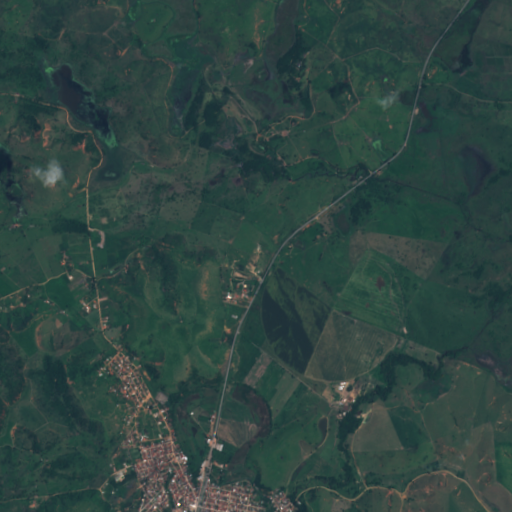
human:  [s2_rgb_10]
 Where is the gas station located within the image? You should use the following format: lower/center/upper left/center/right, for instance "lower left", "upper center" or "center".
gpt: The gas station is located in the lower center of the image.
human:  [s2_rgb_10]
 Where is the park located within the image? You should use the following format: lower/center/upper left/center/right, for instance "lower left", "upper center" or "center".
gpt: The park is located in the lower left of the image.
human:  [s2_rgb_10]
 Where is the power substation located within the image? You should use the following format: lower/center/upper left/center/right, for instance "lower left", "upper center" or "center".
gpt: The power substation is located in the lower left of the image.
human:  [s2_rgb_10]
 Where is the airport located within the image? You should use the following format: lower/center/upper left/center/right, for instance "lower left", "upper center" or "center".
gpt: There is no airport in the image.